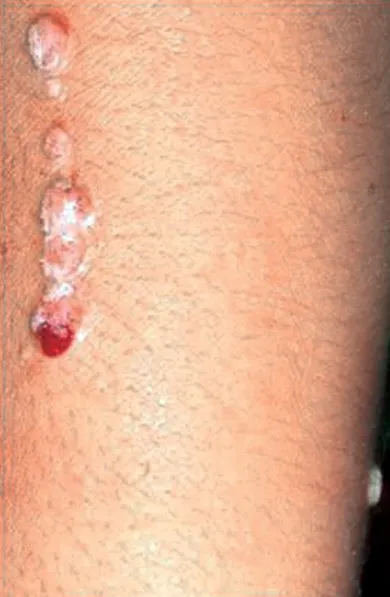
Coalesced linear occurring lesions showing bleeding.
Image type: endoscopy (gi_endoscopy)